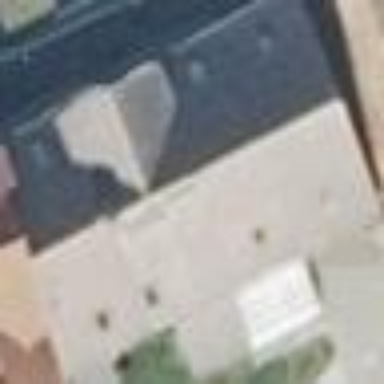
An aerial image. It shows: Simple and straightforward house.